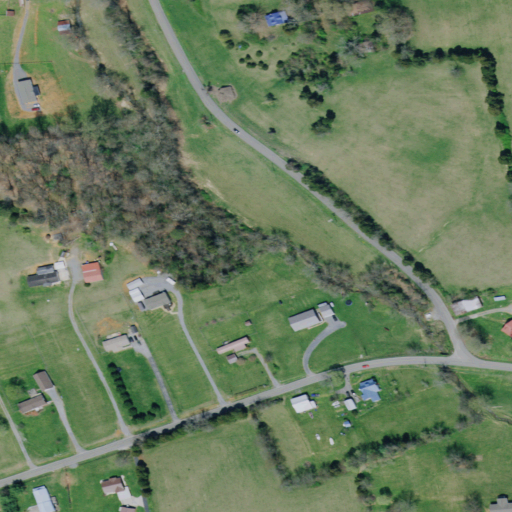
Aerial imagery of valley in Tennessee named Gravelly Valley containing pasture, open development, deciduous forest, low intensity development, mixed forest, and medium intensity development